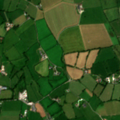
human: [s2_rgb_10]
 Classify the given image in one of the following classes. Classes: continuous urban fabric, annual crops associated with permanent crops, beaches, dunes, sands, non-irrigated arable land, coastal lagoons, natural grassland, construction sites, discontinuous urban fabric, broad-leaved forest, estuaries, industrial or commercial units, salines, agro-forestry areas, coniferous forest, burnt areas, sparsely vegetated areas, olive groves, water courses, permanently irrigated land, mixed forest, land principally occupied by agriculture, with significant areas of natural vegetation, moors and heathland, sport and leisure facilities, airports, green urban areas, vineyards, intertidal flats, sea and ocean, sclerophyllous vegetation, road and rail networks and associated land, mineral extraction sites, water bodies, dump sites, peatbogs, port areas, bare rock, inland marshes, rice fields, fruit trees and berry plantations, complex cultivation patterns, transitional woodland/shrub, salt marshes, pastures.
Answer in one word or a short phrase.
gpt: non-irrigated arable land, pastures, transitional woodland/shrub